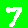
Digit: 7